Question: I have two tables StudentMaster and StudentQualificationDetalis and have some data like below.

The MarksPercentage Column is varchar
'''
I need result like-
details of students who have AdmissionBase = 10+2 and
Get the number of students in AdmissionBase having percentage 50% - 60% and
61% - 70% and
71% - 80% and
81% - 90% and
91% - 100%
'''
An example of result that I want is-
'''
**AdmissionBase Percentage NumberOfStudents**
10+2 50% - 60% 3
10+2 61% - 70% 2
'''
Above is just an example. Records in the table may vary.
Here is what I have tried
'''
SELECT sm.AdmissionBase,
(
CASE
WHEN sq.MarksPerecent IS NULL OR sq.MarksPerecent = '' THEN 'Not Known'
WHEN CONVERT(DECIMAL, sq.MarksPerecent) >= 50 AND CONVERT(DECIMAL, sq.MarksPerecent) <= 60 THEN '50% - 60%'
WHEN CONVERT(DECIMAL, sq.MarksPerecent) >= 61 AND CONVERT(DECIMAL, sq.MarksPerecent) <= 70 THEN '61% - 70%'
WHEN CONVERT(DECIMAL, sq.MarksPerecent) >= 71 AND CONVERT(DECIMAL, sq.MarksPerecent) <= 80 THEN '71% - 80%'
WHEN CONVERT(DECIMAL, sq.MarksPerecent) >= 81 AND CONVERT(DECIMAL, sq.MarksPerecent) <= 90 THEN '81% - 90%'
WHEN CONVERT(DECIMAL, sq.MarksPerecent) >= 91 AND CONVERT(DECIMAL, sq.MarksPerecent) <= 100 THEN '91% - 100%'
ELSE 'Below 50%'
END
)Percentage,
COUNT(*)
FROM StudentMaster sm, StudentQualificationDetails sq
where sm.registerationnumber = sq.registerationnumber
and sm.AdmissionBase = sq.ExamDescription
and sm.admissionbase = '10+2'
group by percentage
'''
But it gives me error- Invalid column name 'percentage'.
Thanks
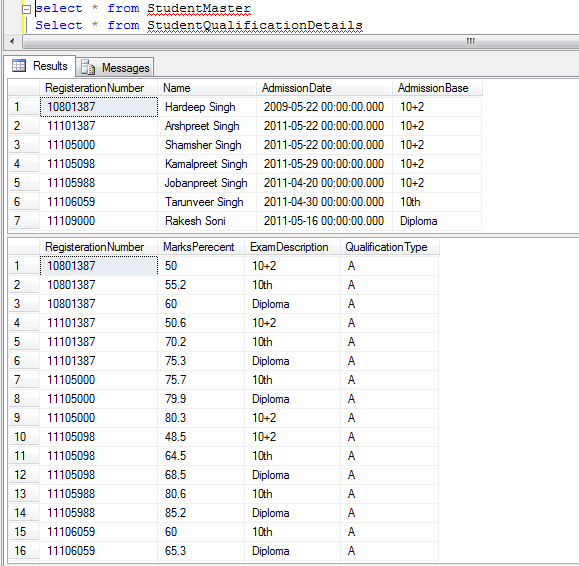
Answer: Here is a more simplified version of what Zoff offered. it uses a self-created group by table to work with for the join.. I have the last entry to 101 percent since the join is based on a >= and < context.
'''
SELECT
sm.AdmissionBase,
PctRanks.Grp,
COUNT(*) as TotalPerGroup
from
StudentMaster sm
JOIN StudentQualificationDetails sqd
ON sm.RegistrationNumber = sqd.RegistrationNumber
JOIN ( select 'Less than 50%' as Grp, 0 as AtLeast, 50 as LessThan
UNION select '50% - 60% ', 50, 61
UNION select '61% - 70% ', 61, 70
UNION select '71% - 80% ', 71, 80
UNION select '81% - 90% ', 81, 90
UNION select '91% - 100% ', 91, 101 ) PctRanks
ON sqd.MarksPercent >= PctRanks.AtLeast
AND sqd.MarksPercent < PctRanks.LessThan
where
sm.AdmissionBase = '10+2'
group by
sm.AdmissionBase,
PctRanks.Grp
'''
Explained per request.
First, you COULD create a table as Zoff offered, but I prefer to do smaller purpose tables in-line. So, the query wrapped as ( query ) PctRanks does this inline. By doing a simple select of values with "AS" column names will imply 1 row. By doing a union of each other creates additional rows to the same result set. This results in the PctRanks result set of the columns "Grp", AtLeast, and LessThan columns and 6 rows.
Next, start with your master students list. You only cared about those with the specific admission base and the WHERE clause should be simple on its own.
Now is the mix... The Student Master aliased "sm" (only those of AdmissionBase = '10+2') and join to the StudentQualificationDetails table aliased "sqd" to simplify readability. The join is based on the student's Registration Number. Finally, from the sqd entry, join that to the temp result set "PctRanks" where the MarksPercent is within the range of the two number ranges you were concerned on collecting.
The final columns were to get the admission base, the literal description for the % ranges, and the generic COUNT(*). Since doing an aggregate function (such as count(), min(), max(), avg(), sum()), the engine needs to know how to apply the common elements (hence your % group labels).